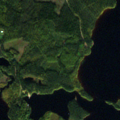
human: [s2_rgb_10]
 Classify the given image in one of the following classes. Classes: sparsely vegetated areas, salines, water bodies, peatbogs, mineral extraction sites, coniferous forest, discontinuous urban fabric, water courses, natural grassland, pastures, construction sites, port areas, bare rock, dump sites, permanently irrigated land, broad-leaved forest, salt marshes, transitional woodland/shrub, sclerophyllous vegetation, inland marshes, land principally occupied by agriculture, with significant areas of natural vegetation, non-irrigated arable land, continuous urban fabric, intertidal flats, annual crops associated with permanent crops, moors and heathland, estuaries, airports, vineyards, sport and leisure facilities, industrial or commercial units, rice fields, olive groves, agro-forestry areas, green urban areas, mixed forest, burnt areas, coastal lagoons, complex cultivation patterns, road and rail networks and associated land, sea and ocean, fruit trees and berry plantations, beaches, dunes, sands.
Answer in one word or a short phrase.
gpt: coniferous forest, mixed forest, water bodies